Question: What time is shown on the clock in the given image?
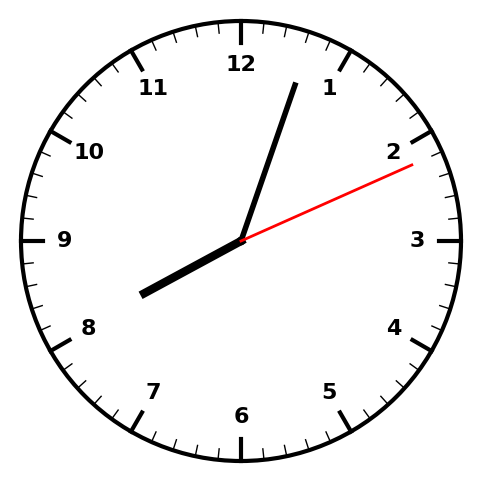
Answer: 08:03:11